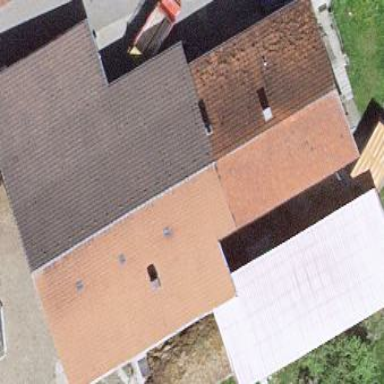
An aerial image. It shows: Farm building.